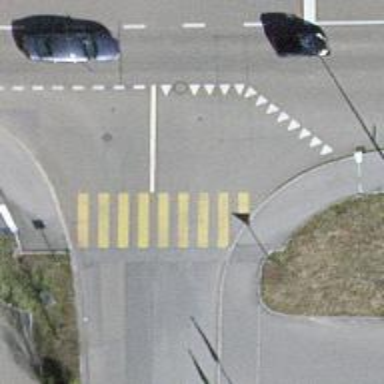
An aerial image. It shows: Marked road crossing.